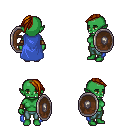
a pixel art fantasy rpg character, female body template, orc, green skin, blue cape, teal pants, brunette long mohawk hairstyle, cloth bracers, shield, four views (front, back, left, right), 2x2 character sprite sheet, small pixel art, hard edges, no anti-aliasing